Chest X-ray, PA view. Patient: 49 years old, sex M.
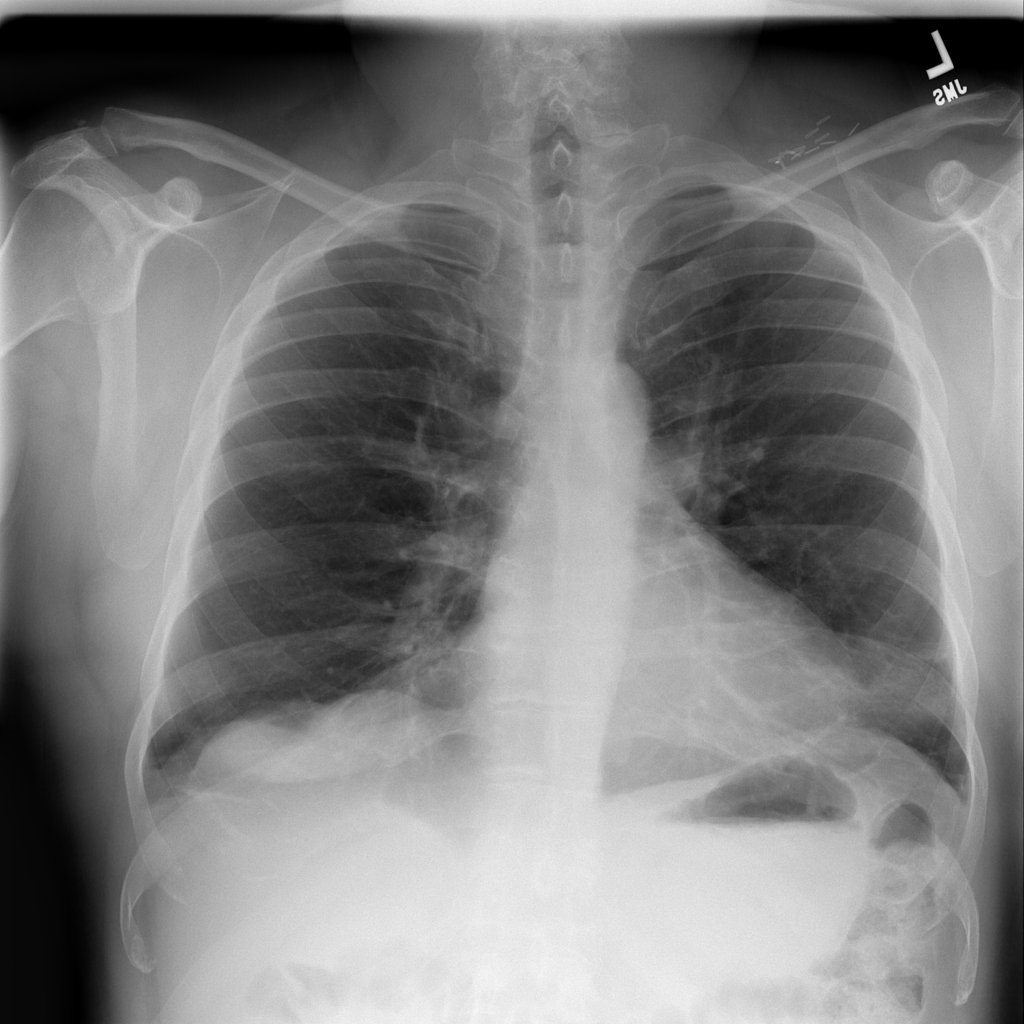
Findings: Emphysema, Pneumonia